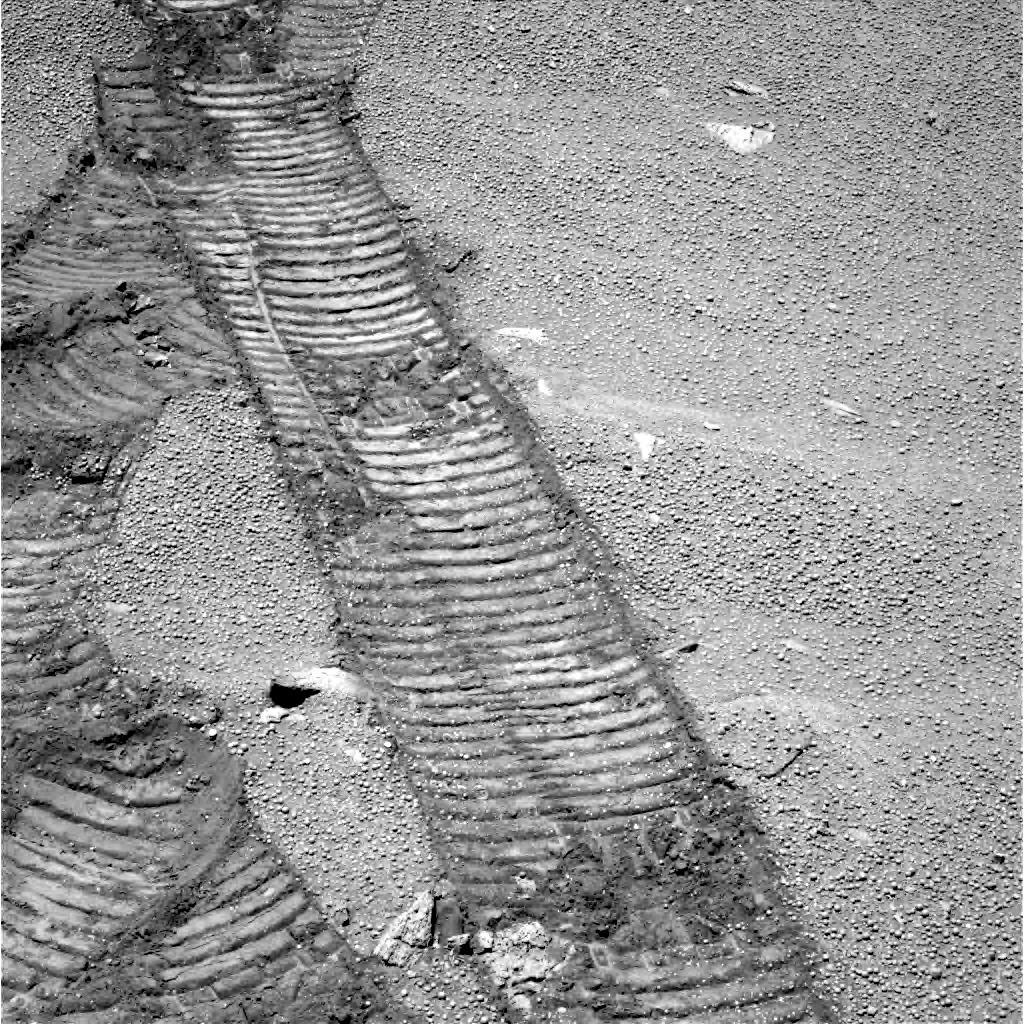
Terrain classes present: Bedrock, Gravel / Sand / Soil, Shadow, Track